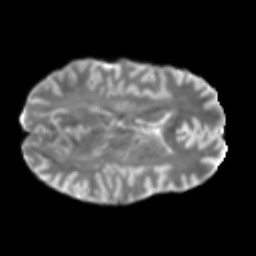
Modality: T2w
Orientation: axial
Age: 46
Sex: male
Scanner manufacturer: siemens
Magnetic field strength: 3 T
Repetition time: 5 s
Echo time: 0.092 s